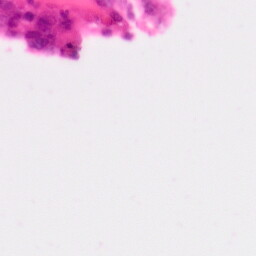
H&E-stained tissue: Colon